Question: I want to move my application 20.0f down and put a label above it. My application supports both horizontal and vertical orientation. I can't figure out how to set the frame for my label. I know there is a dynamic way to do it but I can't figure it out. I appreciate a little help here. As you see in the picture, I want to put the label in the pink area.

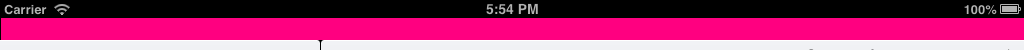
Answer: If you are constructing your app window's 'rootViewController' correctly, that view controller has a UIView, its 'view', that occupies the entire screen (except for the status bar). Its origin is at the top left, just under status bar. So you want your label to be at '{0,0}' as a subview of your root view controller's view. Do not try to put it outside the root view controller, e.g. directly in the UIWindow; that's wrong and you'll just confuse yourself.